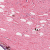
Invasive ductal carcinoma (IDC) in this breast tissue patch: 0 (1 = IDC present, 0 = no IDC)